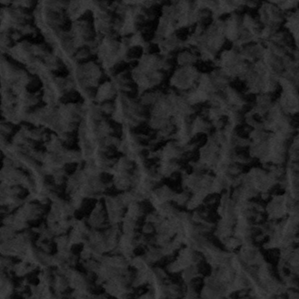
Label: frost